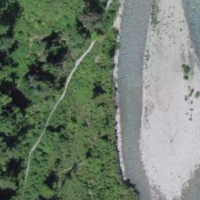
EUNIS habitat code: 44
Species observed at this site:
Euonymus europaeus